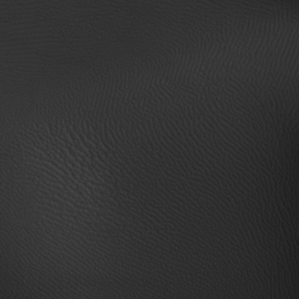
Label: non_frost